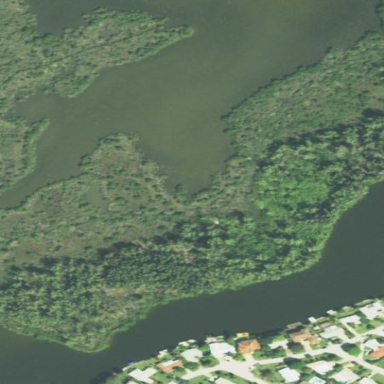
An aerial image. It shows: Wetland area with mangrove vegetation.